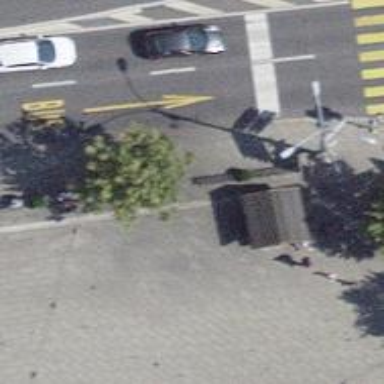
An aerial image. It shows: Bench.